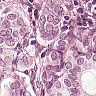
Metastatic tissue present: yes